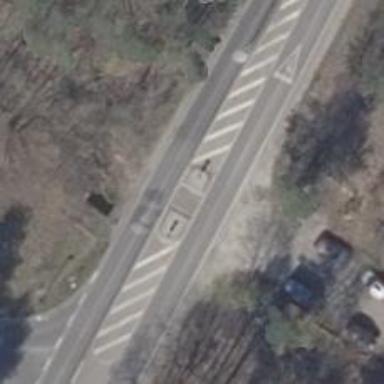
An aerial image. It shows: Unmarked crossing with pedestrian island.